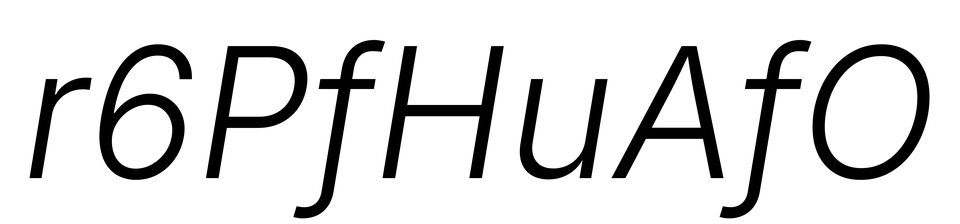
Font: Inter-Italic_Light_Italic